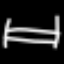
Label: bed